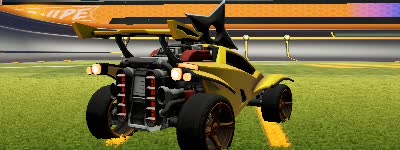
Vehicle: octane